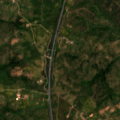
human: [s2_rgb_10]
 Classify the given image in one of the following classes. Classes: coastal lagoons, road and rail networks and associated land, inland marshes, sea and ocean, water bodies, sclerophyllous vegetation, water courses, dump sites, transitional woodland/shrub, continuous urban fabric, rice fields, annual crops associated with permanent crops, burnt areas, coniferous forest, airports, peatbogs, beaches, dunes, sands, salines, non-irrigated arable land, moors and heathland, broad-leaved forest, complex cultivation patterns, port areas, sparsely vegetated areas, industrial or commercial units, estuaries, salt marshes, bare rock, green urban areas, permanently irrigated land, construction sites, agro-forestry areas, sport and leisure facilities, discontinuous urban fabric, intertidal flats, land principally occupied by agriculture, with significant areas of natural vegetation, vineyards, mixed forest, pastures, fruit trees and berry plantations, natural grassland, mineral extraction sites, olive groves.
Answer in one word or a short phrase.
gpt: continuous urban fabric